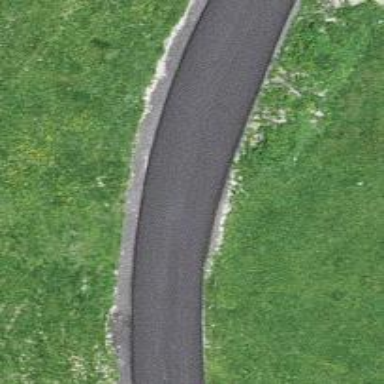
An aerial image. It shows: Unclassified road with asphalt surface and grade1 tracktype.